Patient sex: M
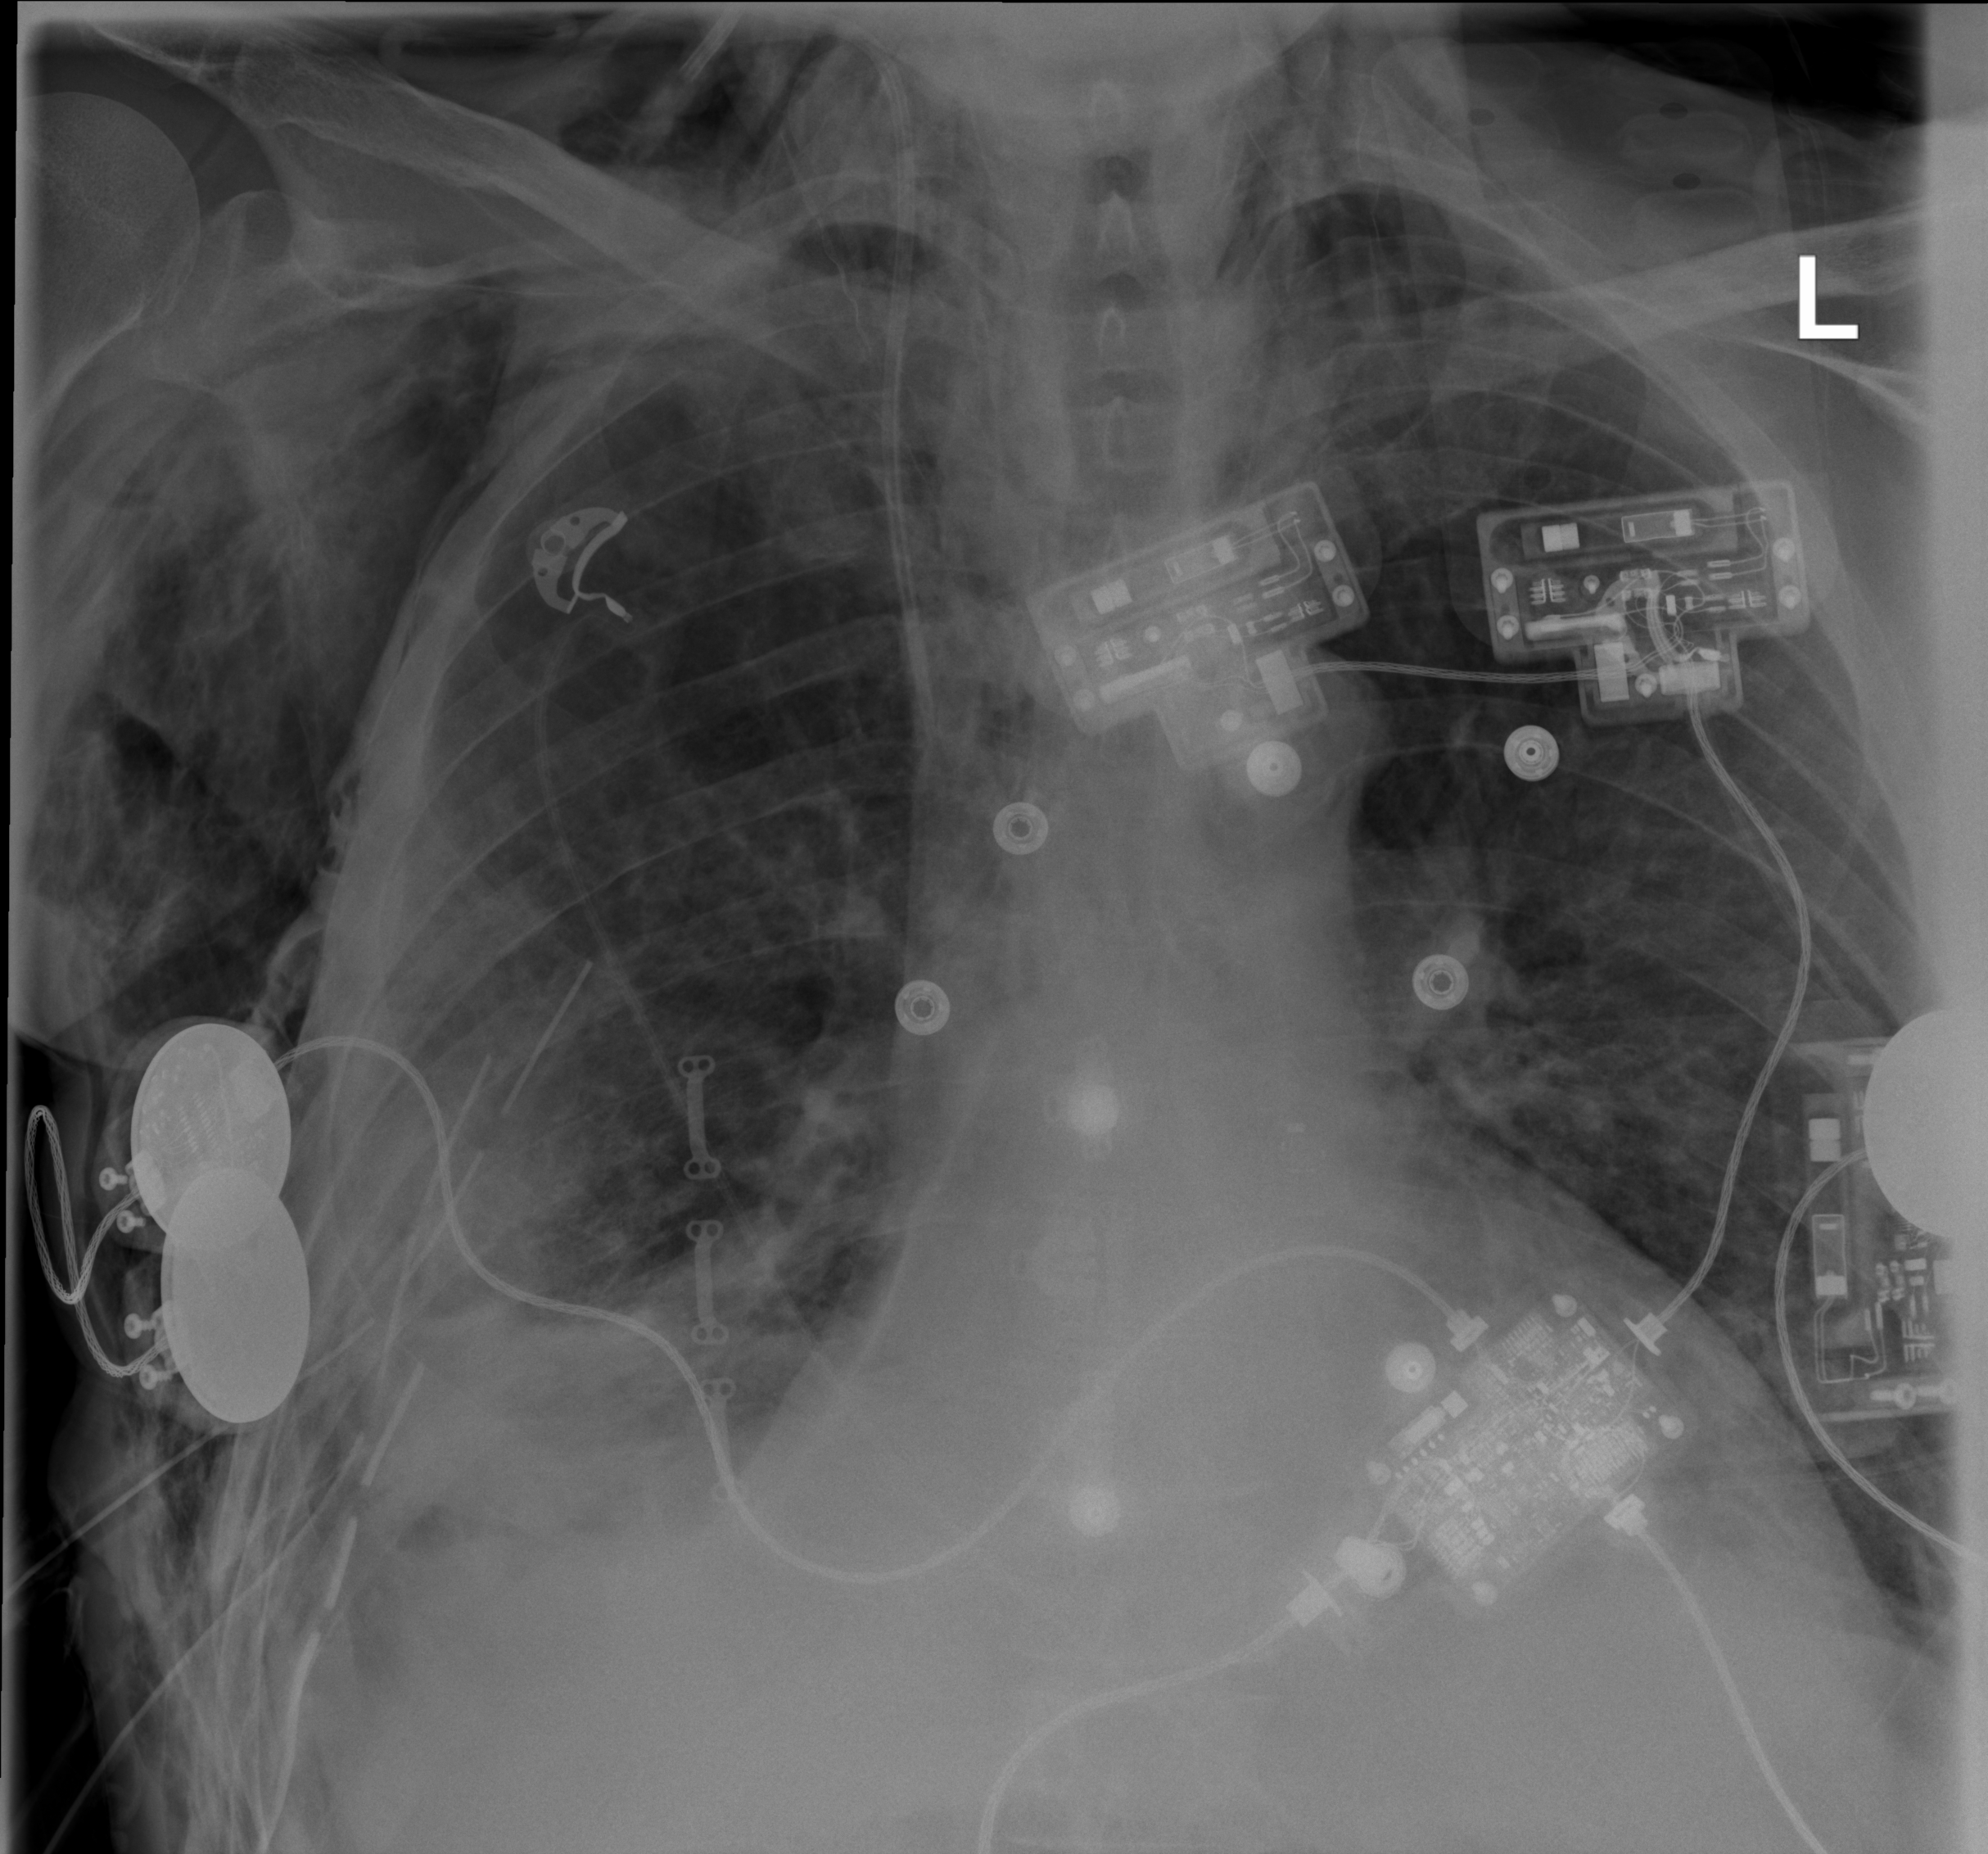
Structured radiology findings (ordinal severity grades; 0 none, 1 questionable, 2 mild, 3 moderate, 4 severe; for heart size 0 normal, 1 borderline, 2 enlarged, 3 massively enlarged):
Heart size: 2
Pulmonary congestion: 2
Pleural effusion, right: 2
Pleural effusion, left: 0
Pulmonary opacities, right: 2
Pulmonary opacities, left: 2
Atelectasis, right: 2
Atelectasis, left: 2